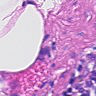
Metastatic tissue present: no